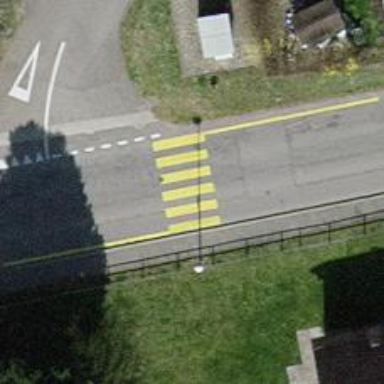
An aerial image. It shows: Zebra crossing on the road.